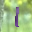
Label: 1